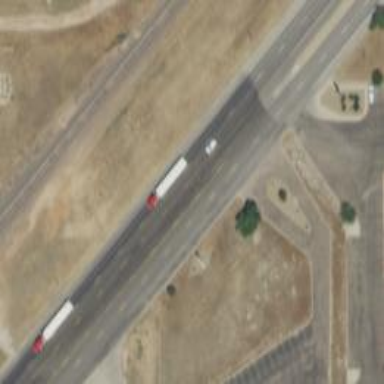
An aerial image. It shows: Trunk highway.